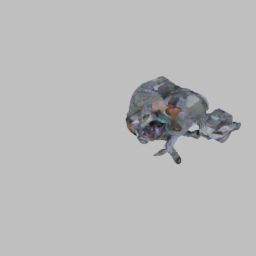
Label: people